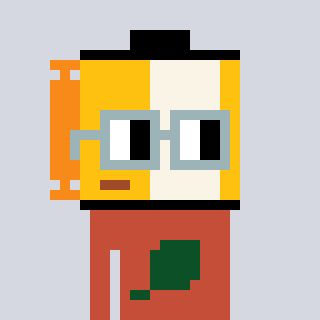
a pixel art character with square dark gray glasses, a film roll-shaped head and a rust-colored body on a cool background